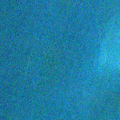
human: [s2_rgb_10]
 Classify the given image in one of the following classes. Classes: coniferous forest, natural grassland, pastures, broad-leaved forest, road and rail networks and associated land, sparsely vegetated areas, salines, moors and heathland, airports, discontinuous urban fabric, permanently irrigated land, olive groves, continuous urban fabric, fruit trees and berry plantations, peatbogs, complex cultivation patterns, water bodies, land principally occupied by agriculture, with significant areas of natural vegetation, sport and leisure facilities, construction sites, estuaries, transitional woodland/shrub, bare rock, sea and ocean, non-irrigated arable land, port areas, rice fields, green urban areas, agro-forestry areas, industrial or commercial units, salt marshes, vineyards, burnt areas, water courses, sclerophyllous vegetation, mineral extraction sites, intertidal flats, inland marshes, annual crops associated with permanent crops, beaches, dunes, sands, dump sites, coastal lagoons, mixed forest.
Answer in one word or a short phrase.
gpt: sea and ocean